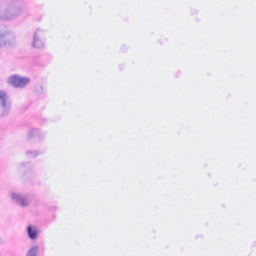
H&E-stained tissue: Breast